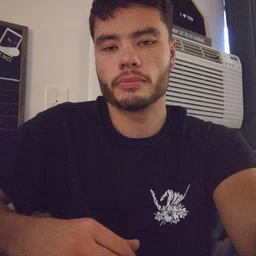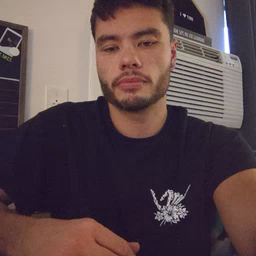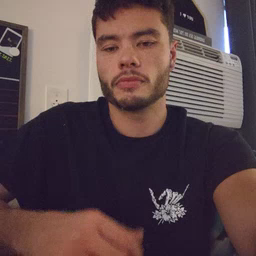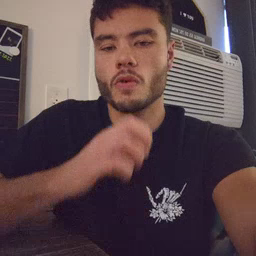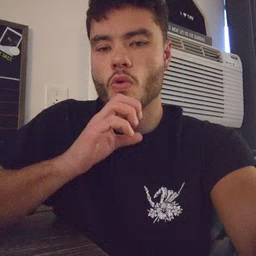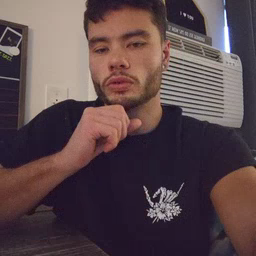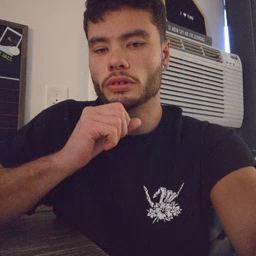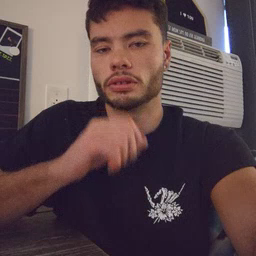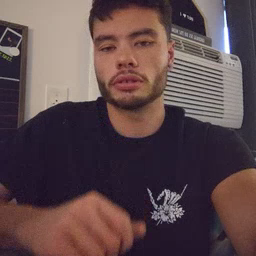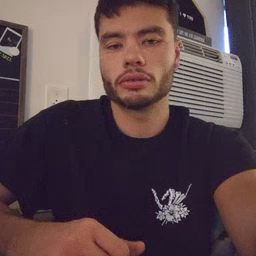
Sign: orange